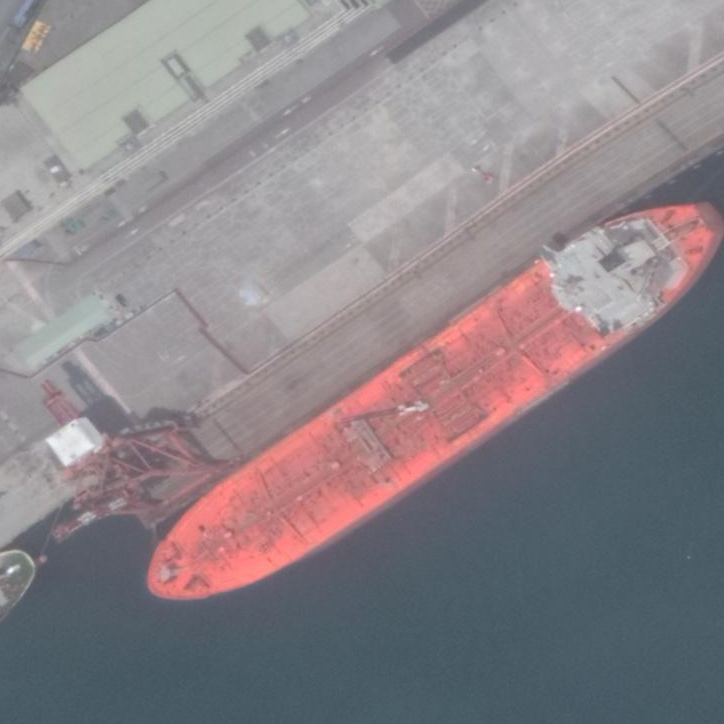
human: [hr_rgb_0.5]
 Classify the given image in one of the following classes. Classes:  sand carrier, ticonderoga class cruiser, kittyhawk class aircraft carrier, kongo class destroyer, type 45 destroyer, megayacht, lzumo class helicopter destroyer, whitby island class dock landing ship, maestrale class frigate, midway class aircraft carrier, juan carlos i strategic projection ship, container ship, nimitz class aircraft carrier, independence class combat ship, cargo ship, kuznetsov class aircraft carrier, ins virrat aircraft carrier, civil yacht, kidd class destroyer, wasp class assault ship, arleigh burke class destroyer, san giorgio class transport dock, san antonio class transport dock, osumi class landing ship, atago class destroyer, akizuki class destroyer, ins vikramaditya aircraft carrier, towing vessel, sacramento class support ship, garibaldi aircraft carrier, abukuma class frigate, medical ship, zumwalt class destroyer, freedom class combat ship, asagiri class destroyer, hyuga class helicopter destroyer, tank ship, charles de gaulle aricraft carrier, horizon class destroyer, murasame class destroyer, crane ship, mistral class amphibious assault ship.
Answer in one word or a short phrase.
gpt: Tank ship